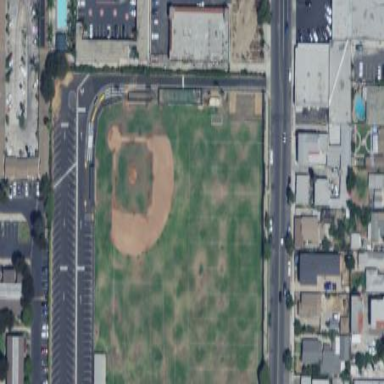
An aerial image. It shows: Baseball pitch for leisure land activities.